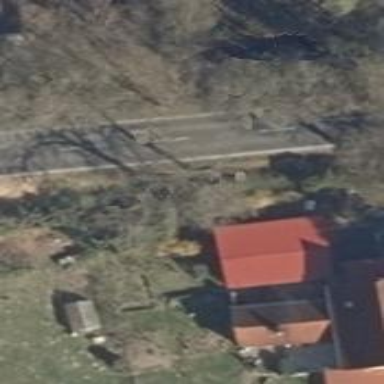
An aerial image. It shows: Secondary road with asphalt surface.